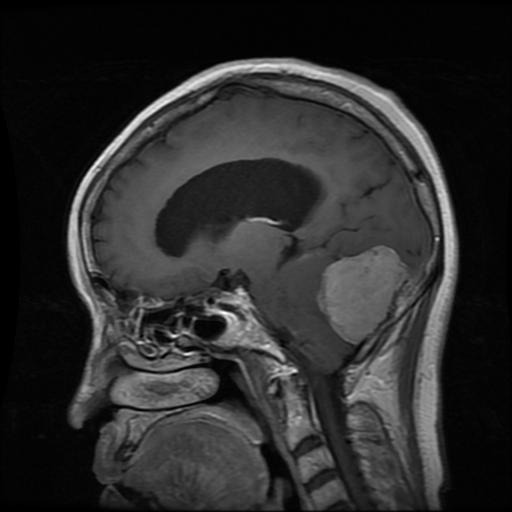
Label: meningioma